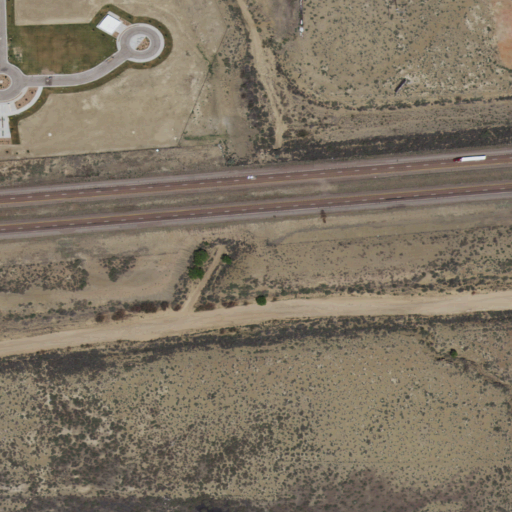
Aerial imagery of valley in New Mexico named Heaton Canyon containing shrub, medium intensity development, low intensity development, and open development